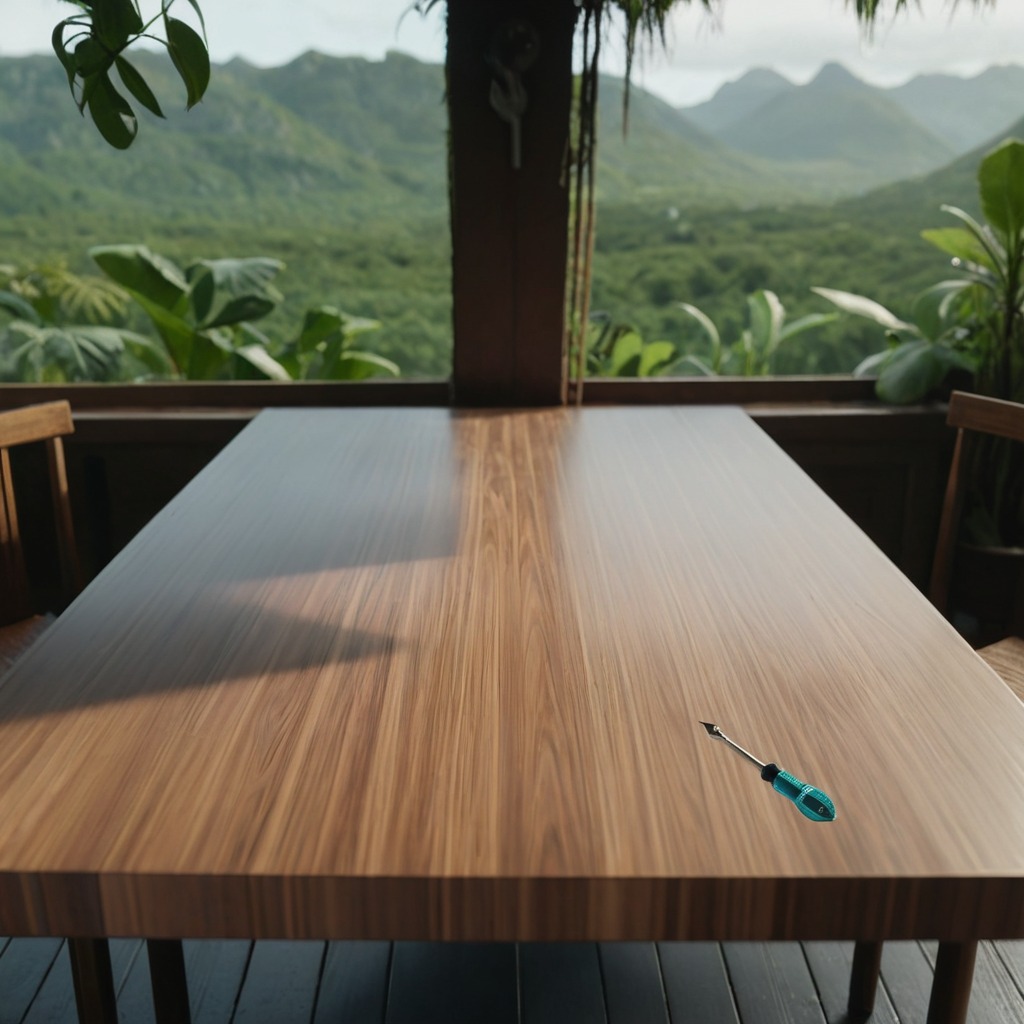
A screwdriver is lying on a wooden table inside a jungle field workshop tent.